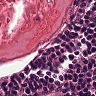
Metastatic tissue present: no